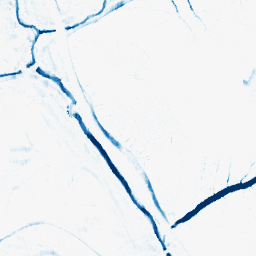
Category: morphological
Decomposition family: morphological_ellipse
Decomposition parameters: operation: closing
width: 10
height: 5
Upsampling method: regularized
Upsampling parameters: scale: 4
lambda_reg: 0.001
Upsampling scale: 4